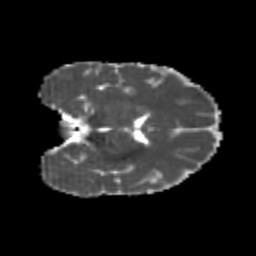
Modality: MD
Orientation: coronal
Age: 25
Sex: female
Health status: healthy
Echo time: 0.074 s